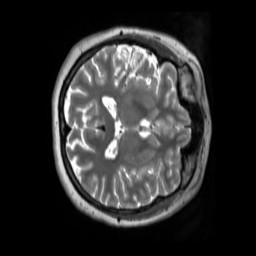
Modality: T2w
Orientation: axial
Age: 45
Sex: female
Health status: ill
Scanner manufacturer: siemens
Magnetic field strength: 3 T
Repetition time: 2.8 s
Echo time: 0.326 s